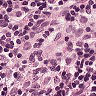
Metastatic tissue present: no